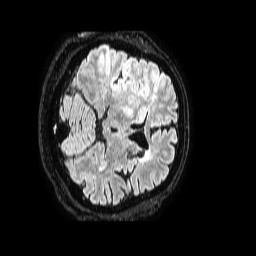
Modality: FLAIR
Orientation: axial
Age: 56
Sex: male
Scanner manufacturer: philips
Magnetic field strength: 1.5 T
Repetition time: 4.8 s
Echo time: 0.3 s